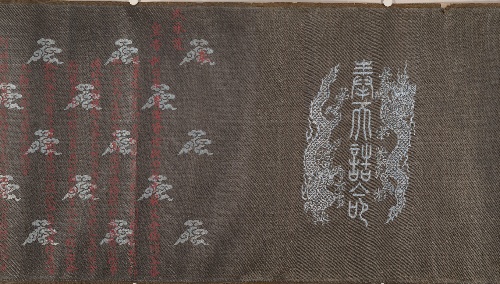
Date: dated March 18, 1714
Object type: Textile for a handscroll
Classification: Paintings
Medium: Handscroll; ink and color on silk and paper backed
Culture: China
Period: Qing dynasty (1644–1911), Kangxi period (1662–1722)
Dimensions: 12 1/8 x 158 1/2 in. (30.8 x 402.6 cm)
Department: Asian Art
Credit line: Bequest of Elizabeth Hamm Glass, 1991
Accession year: 1993
Repository: Metropolitan Museum of Art, New York, NY
Tags: Dragons